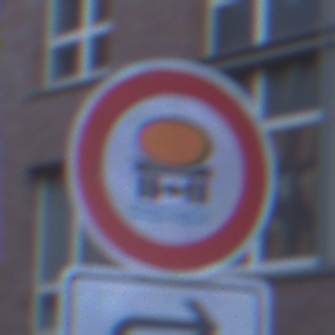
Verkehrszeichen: VerbotFahrzeugeWassergefaehrdenderLadung
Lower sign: RichtungsangabeDurchPfeile5
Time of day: SunriseSunset
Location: Outdoor (Urban)
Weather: Clear
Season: NotSpecified
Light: Natural